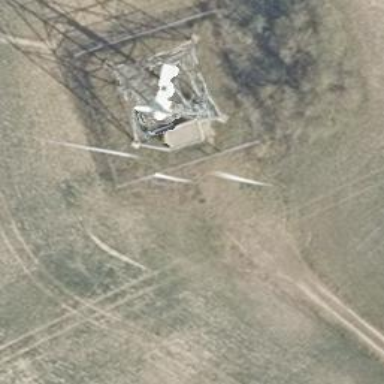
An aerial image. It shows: Wind generator with horizontal axis wind turbine. The manufacturer is Vestas and it has lattice mast design.